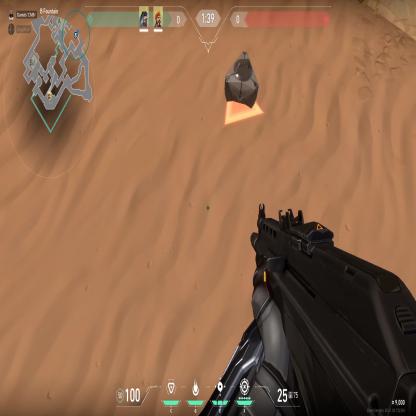
Label: dropped spike